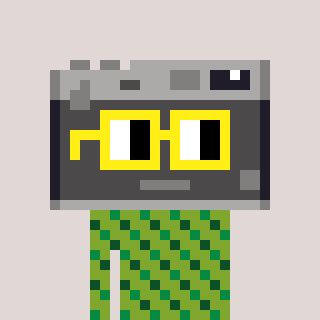
a pixel art character with square yellow glasses, a camera-shaped head and a slimegreen-colored body on a warm background